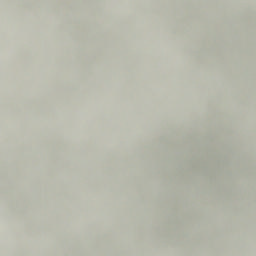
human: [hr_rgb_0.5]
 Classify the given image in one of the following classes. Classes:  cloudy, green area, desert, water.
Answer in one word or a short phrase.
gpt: cloudy